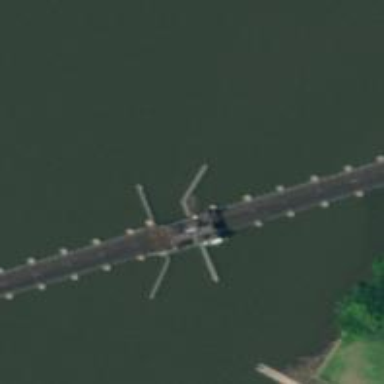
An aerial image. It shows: Lift bridge over railway track.